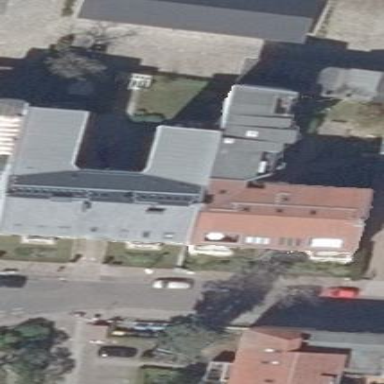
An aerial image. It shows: Gray-roofed apartments building. The roof has shape of 1.